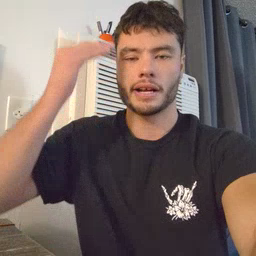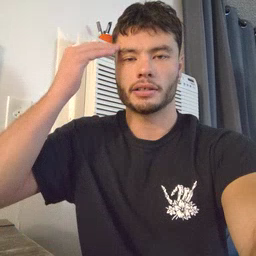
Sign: head